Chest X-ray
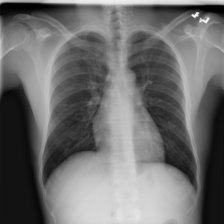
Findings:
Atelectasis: negative
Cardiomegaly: negative
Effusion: negative
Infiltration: negative
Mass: negative
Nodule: negative
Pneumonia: negative
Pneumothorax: negative
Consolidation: negative
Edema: negative
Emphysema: negative
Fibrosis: negative
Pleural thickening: negative
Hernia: negative